Field crop: maize
Growth stage: 2
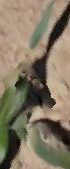
Species: maize